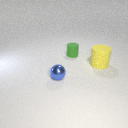
small green rubber cylinder to the right of small blue metal sphere